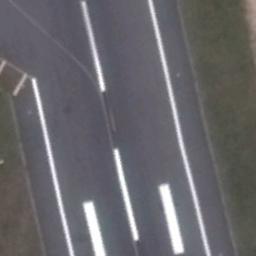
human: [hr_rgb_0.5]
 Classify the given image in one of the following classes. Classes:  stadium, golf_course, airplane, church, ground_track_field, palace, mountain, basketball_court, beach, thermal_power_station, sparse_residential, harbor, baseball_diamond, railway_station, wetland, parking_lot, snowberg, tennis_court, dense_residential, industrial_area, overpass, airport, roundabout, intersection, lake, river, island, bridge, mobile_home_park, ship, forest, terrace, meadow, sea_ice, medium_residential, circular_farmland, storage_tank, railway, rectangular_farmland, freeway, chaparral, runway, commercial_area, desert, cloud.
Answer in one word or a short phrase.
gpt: runway